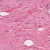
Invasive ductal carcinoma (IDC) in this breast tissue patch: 0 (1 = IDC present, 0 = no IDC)